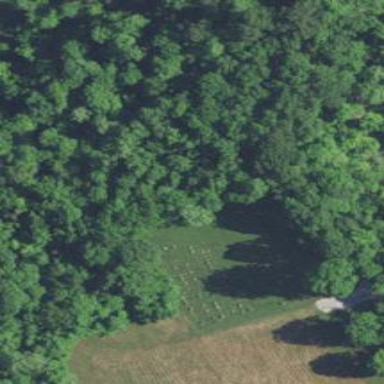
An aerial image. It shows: Cemetery.